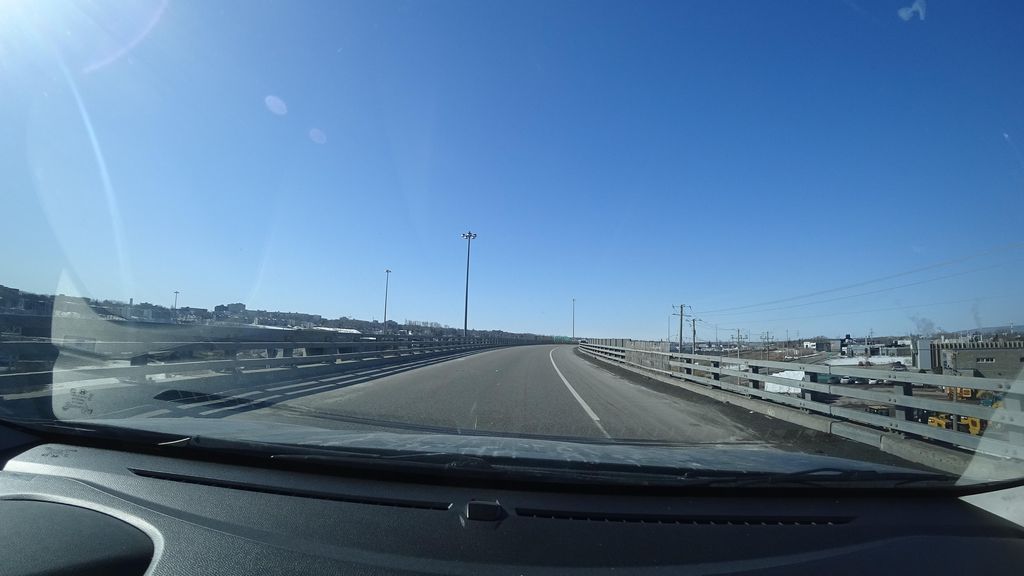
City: quebec_city